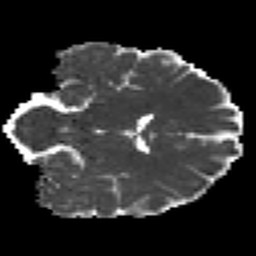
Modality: MD
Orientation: coronal
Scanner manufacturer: siemens
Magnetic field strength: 3 T
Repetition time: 7.8 s
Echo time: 0.09 s